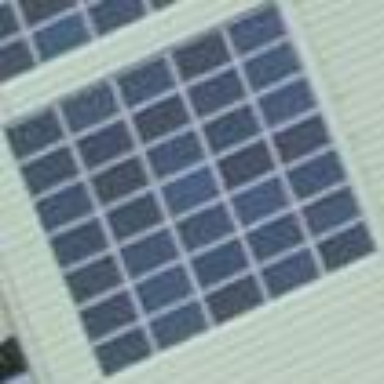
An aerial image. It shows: Solar-powered generator using photovoltaic technology. This small installation generates electricity through solar photovoltaic panels.